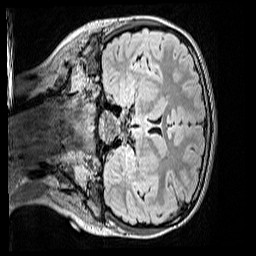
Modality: FLAIR
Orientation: coronal
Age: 9
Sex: female
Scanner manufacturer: siemens
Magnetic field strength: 3 T
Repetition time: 5 s
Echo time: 0.388 s